Field crop: maize
Growth stage: 2
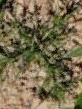
Species: salsola